Question: I needed a JSON API for Java and this seemed to be the most popular:
<URL>
I downloaded the zip from github and the directory structure looks like this:
'''
$ ls
CDL.java JSONArray.java JSONString.java README
Cookie.java JSONException.java JSONTokener.java XML.java
CookieList.java JSONML.java JSONWriter.java XMLTokener.java
HTTP.java JSONObject.java Kim.java zip
HTTPTokener.java JSONStringer.java Property.java
'''
I want to use this JSON API in my java 8 project in eclipse so I create a jar out of it:
'''
$ jar cf json-java.jar *.java zip
'''
Then I right clicked on project, selected build path > Configure Build Path > Add External Jars and then select the json-java.jar created above.
Problem is when I try to use the following in the project:
'''
import org.json.JSONObject;
'''
It gives me the error "The import org.json cannot be resolved", so I look in "Referenced Libraries and I notice the json-java.jar doesn't contain any class files or anything. It seems that it didn't import the jar properly:

Any idea what I might be doing wrong?
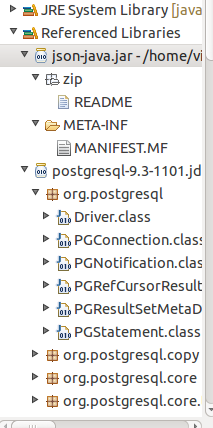
Answer: Download the ZIP file from <URL>. and extract it to get the Jar.
To add this Jar to your build path,
> Right click the Project > Build Path > Configure build path > Select
Libraries tab > Click Add External Libraries > Select the Jar file
Download